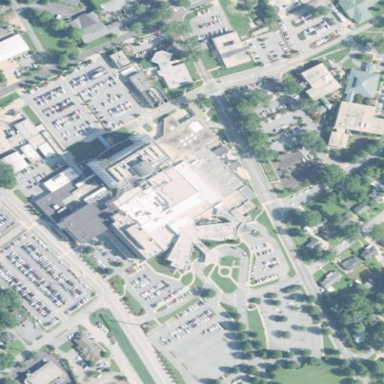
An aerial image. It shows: Hospital providing healthcare services.